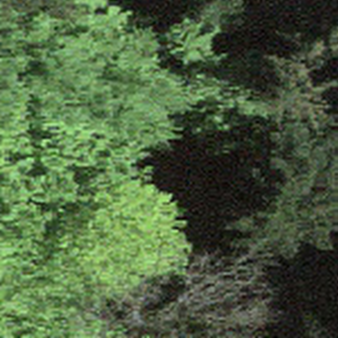
Label: other